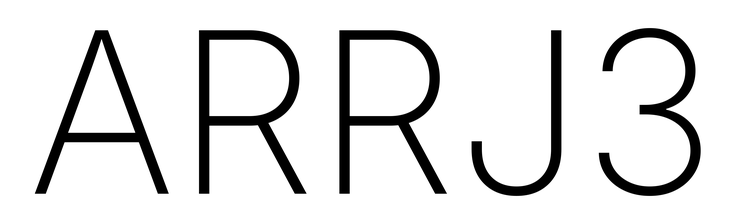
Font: Inter_ExtraLight